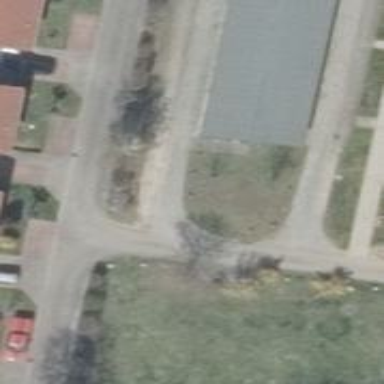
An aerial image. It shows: Living street.